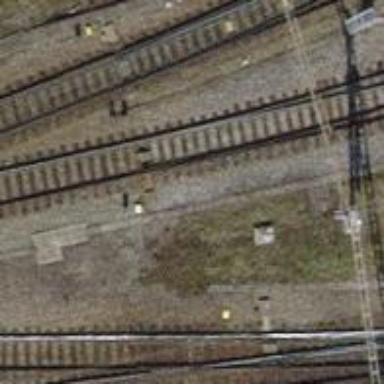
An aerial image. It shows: Railway switch.